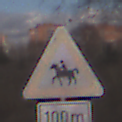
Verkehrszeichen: ReiterRechts
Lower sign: Entfernungsangaben1
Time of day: MorningAfternoon
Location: Outdoor (Nature)
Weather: PartlyCloudy
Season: NotSpecified
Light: Natural